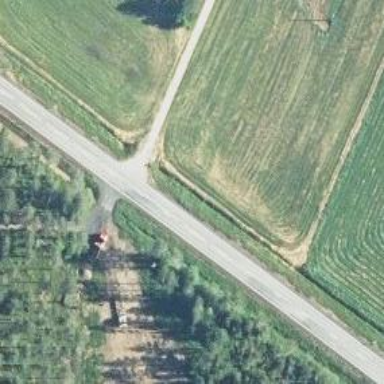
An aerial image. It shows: Service road used as connection.